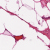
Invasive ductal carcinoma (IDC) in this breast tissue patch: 0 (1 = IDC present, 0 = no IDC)